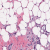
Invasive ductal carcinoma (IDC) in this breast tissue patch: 1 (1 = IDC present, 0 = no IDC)